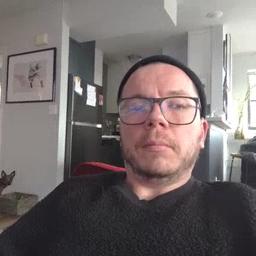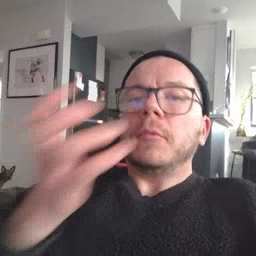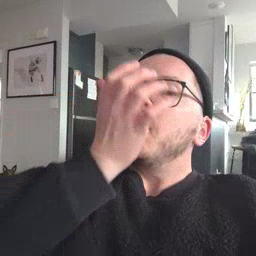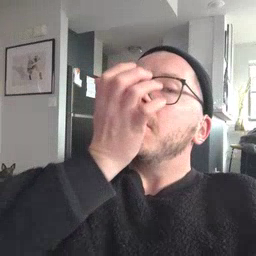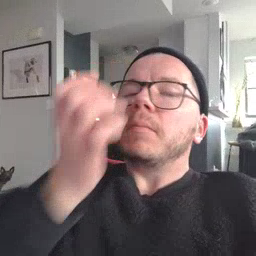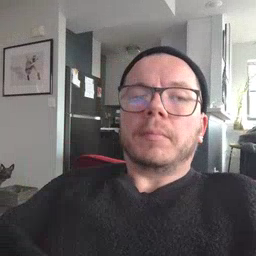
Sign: grass